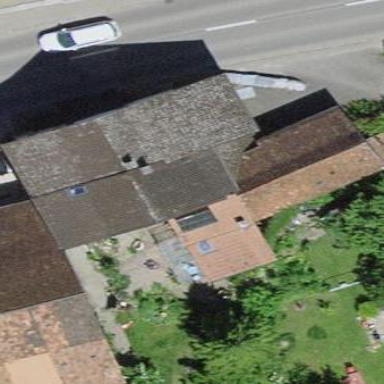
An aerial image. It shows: Simple and straightforward house.